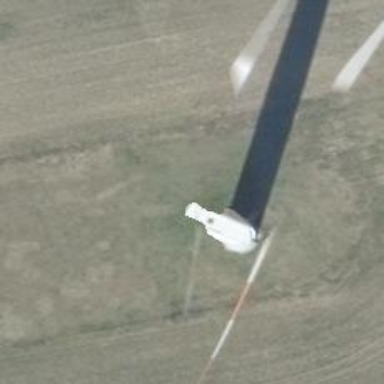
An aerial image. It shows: Wind turbine power generator.